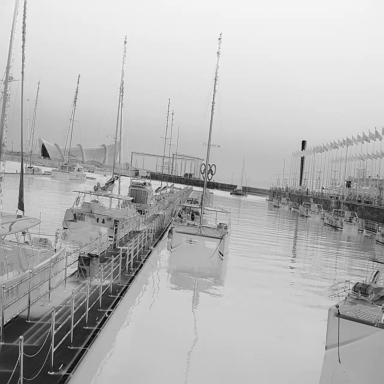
There are ten sailboats in the infrared image.